Question: At each time, any colored ball can be exchanged with the white ball. How many such exchanges are needed at least to make all the red balls arranged in front of the blue balls and blue balls in front of the yellow balls (white ball positions are arbitrary)?
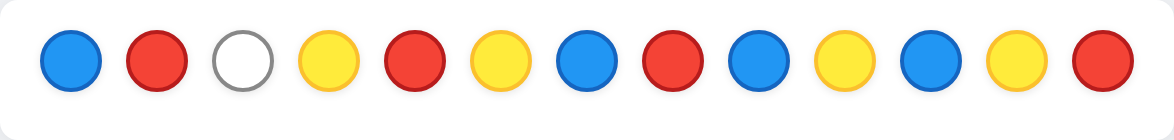
Answer: 6